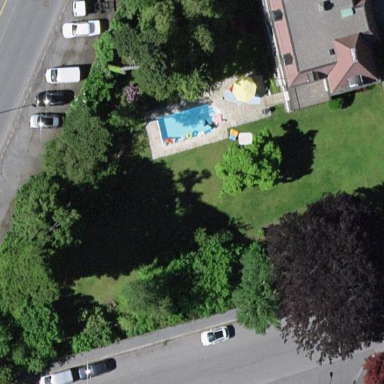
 designed for leisure activities on land."